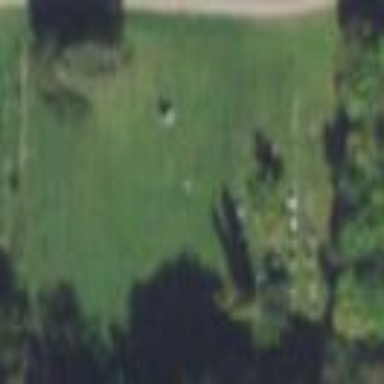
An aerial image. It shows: Graveyard.